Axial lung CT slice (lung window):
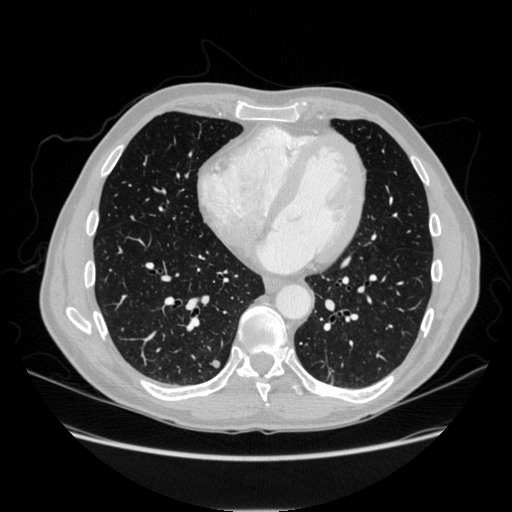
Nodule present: yes
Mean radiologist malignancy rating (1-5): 2.75